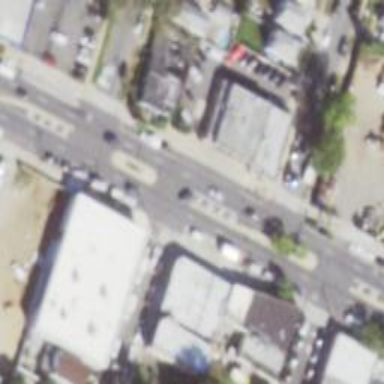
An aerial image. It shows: Zebra crossing on footway.